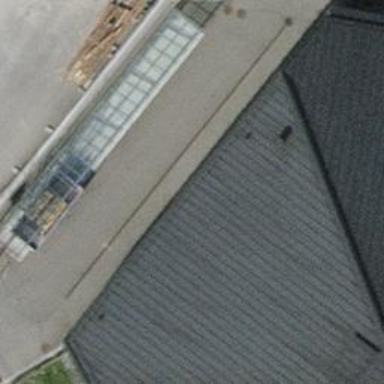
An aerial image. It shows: Building with bicycle parking shed.